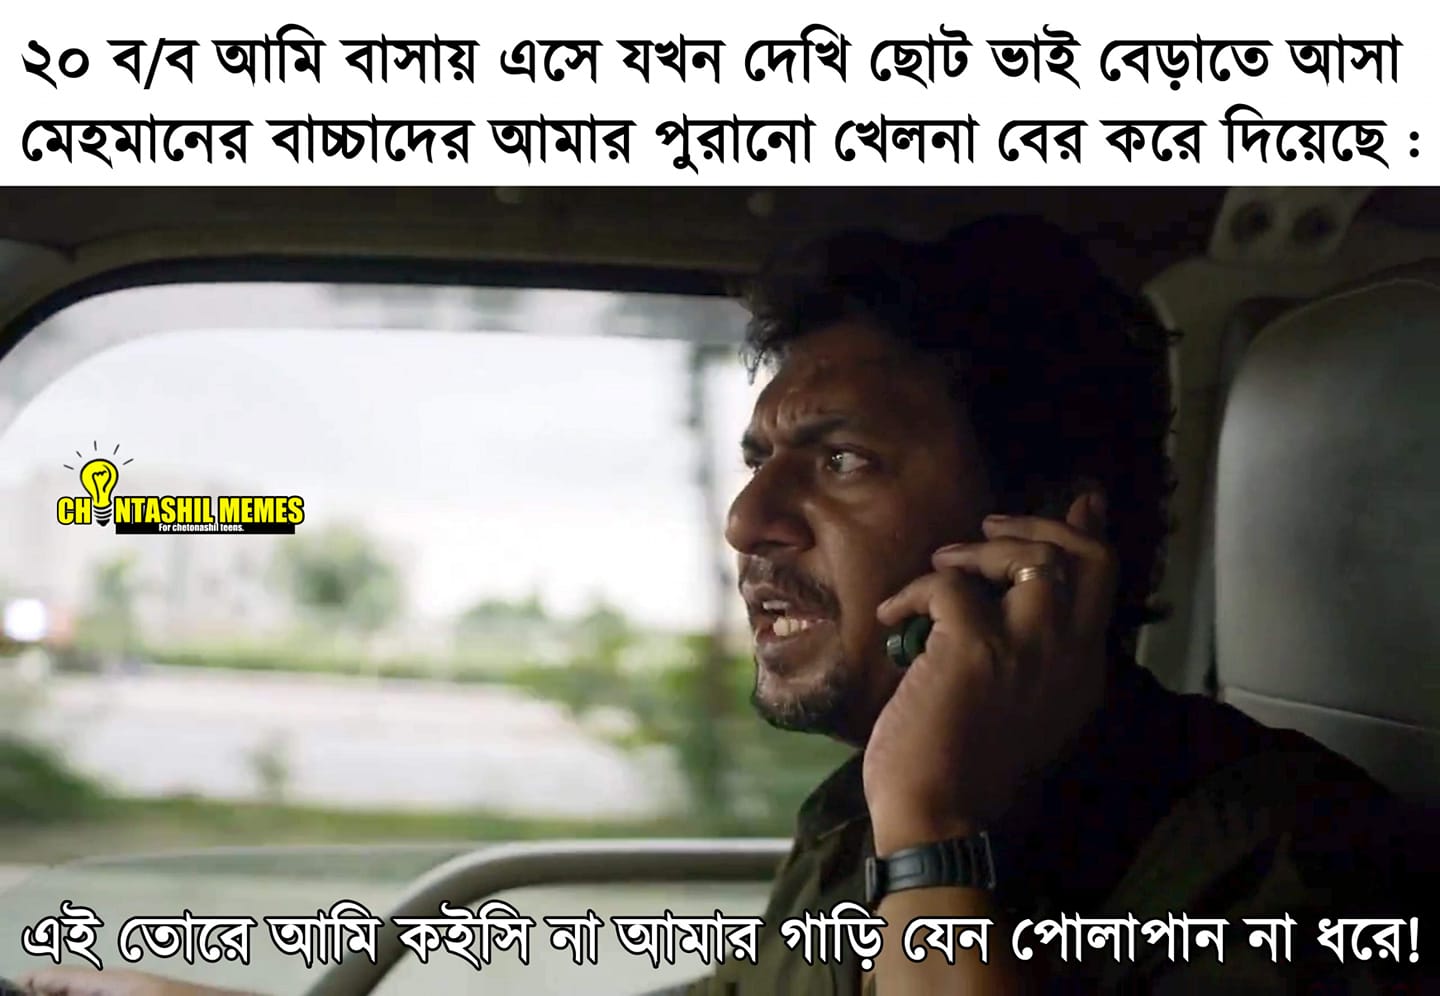
Caption: ২০ ব/ব আমি বাসায় এসে যখন দেখি ছোট ভাই বেড়াতে আসা মেহমানের বাচ্চাদের আমার পুরানো খেলনা বের করে দিয়েছে :    এই তোরে আমি কইসি না আমার গাড়ি যেন পোলাপান না ধরে !
Label: non-hate